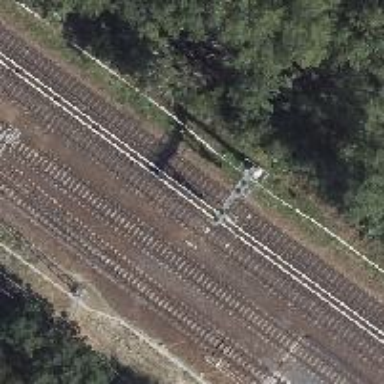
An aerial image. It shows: There is light rail electrified railway with embankment.